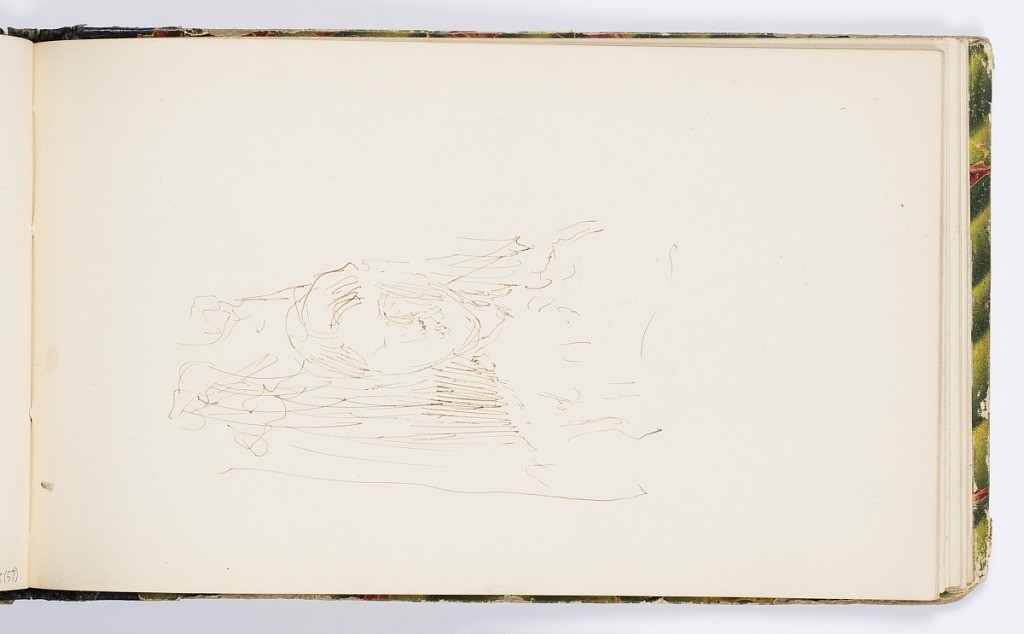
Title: Sketchbook Page
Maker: Kenyon Cox, American, 1856–1919
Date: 1875
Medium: Pen and brown ink on paper
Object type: Sketchbook folio
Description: Indistinct sketch, possibly a portrait.